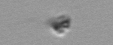
Label: detritus